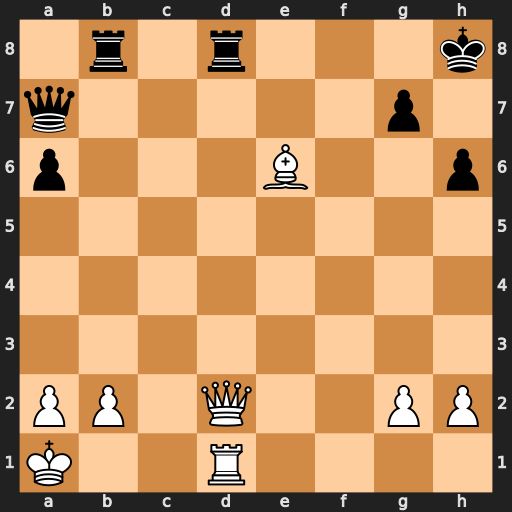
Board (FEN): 1r1r3k/q5p1/p3B2p/8/8/8/PP1Q2PP/K2R4
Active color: w
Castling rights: -
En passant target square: -
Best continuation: Qxd8+ Rxd8 Rxd8+ Kh7 Bf5+ g6 Rd7+ Qxd7 Bxd7